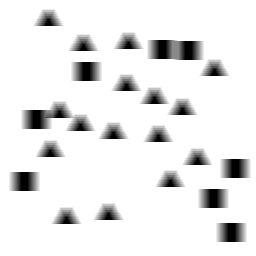
Squares: 8
Triangles: 16
Stars: 0
Total shapes: 24